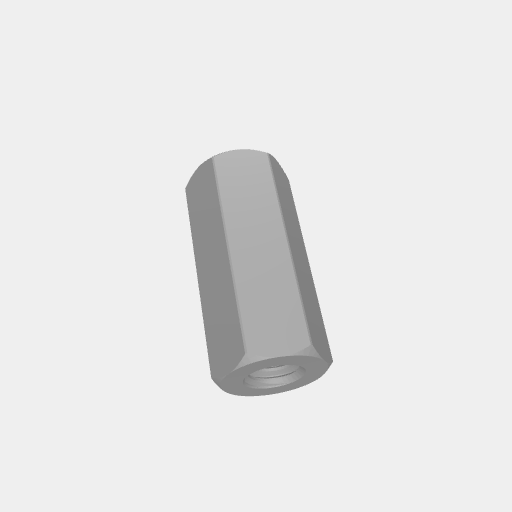
Part: Standoff8RID16